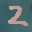
Label: 2